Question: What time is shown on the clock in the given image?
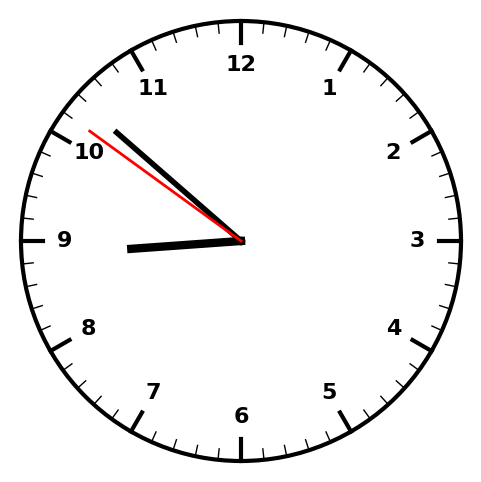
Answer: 08:51:51